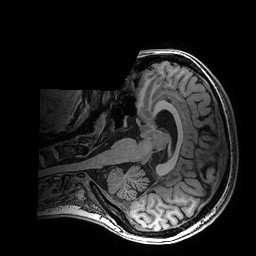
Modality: T1w
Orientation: axial
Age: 23
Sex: female
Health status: healthy
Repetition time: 2.53 s
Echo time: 0.0034 s